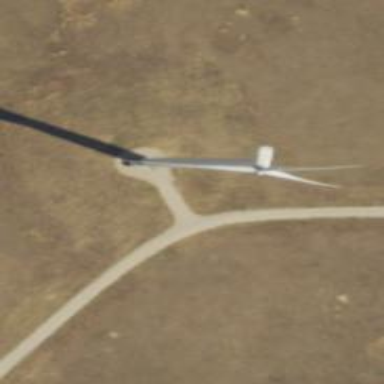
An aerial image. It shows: Wind generator using wind turbines of horizontal axis.